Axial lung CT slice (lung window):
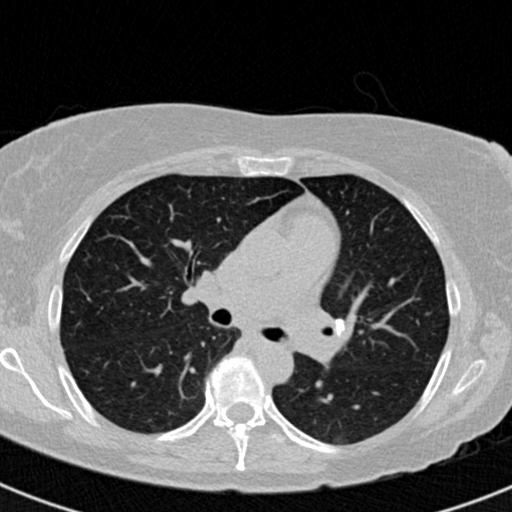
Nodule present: no